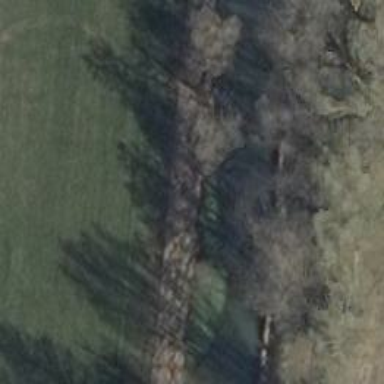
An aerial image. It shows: Row of trees in natural setting.